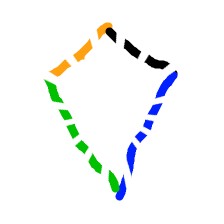
Shape: kite